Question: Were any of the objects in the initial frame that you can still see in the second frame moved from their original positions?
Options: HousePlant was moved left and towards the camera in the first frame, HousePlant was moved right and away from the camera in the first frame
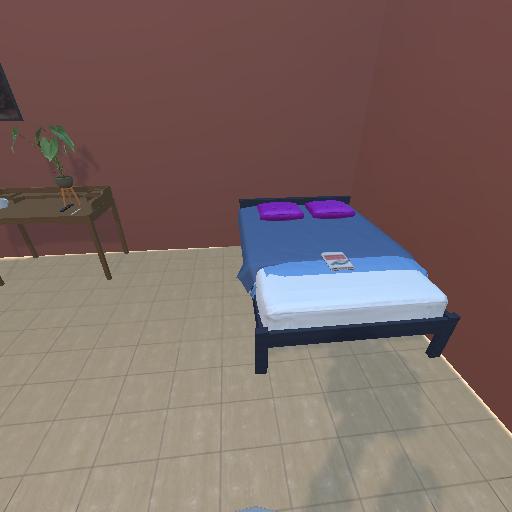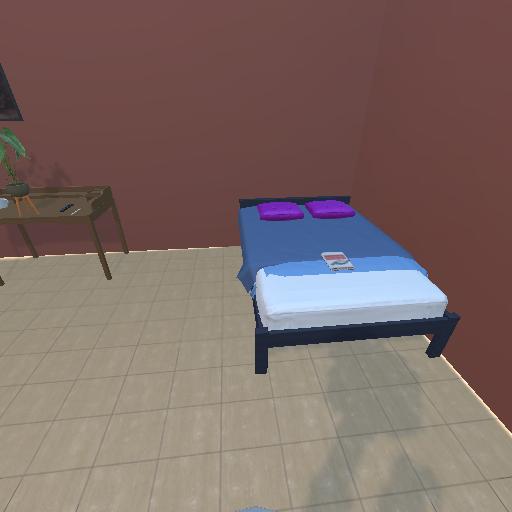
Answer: HousePlant was moved left and towards the camera in the first frame